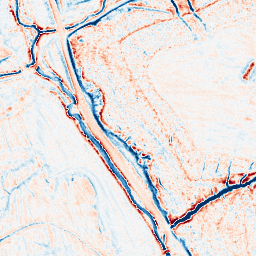
Category: edge_preserving
Decomposition family: anisotropic_diffusion
Decomposition parameters: iterations: 50
kappa: 100
gamma: 0.05
Upsampling method: sinc_hamming
Upsampling parameters: scale: 2
kernel_size: 8
Upsampling scale: 2